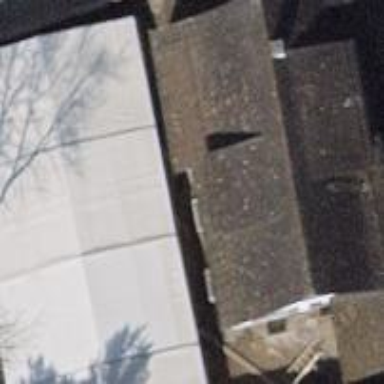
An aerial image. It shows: Building with gabled brown roof.